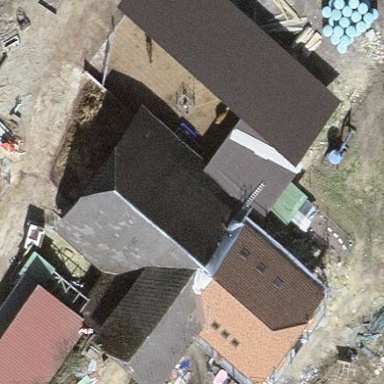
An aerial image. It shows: Farm building.